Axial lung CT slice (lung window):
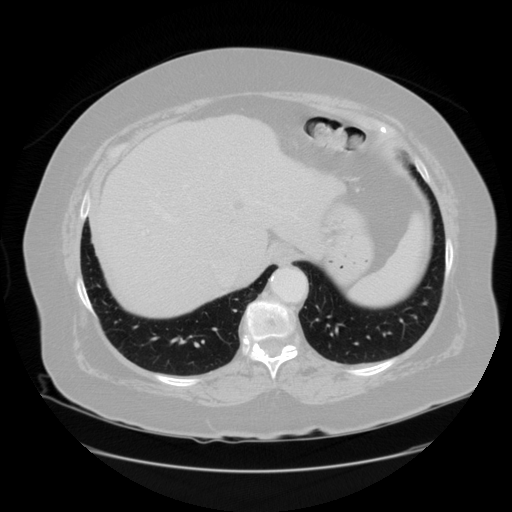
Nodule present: no